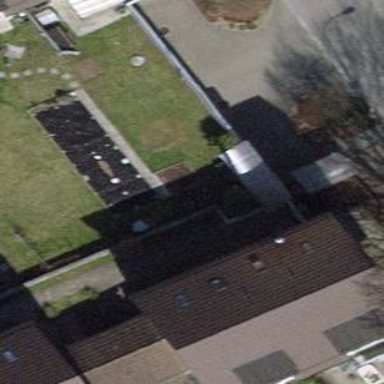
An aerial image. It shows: Terrace building.